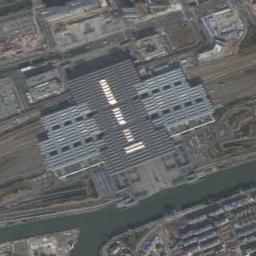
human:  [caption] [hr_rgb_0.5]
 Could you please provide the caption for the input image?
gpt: The railway station is between some buildings and river .

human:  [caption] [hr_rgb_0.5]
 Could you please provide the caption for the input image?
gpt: There is a large, Well-equipped railway station in the city .

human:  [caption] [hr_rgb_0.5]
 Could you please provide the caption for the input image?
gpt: Many buildings of different shapes and sizes are beside the railway station .

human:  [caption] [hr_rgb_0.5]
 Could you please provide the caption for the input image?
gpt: The railway station has lots of railways and a big building and a river is next to the railway station .

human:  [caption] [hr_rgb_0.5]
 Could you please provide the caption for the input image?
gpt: There are many buildings and a river near the railway station .